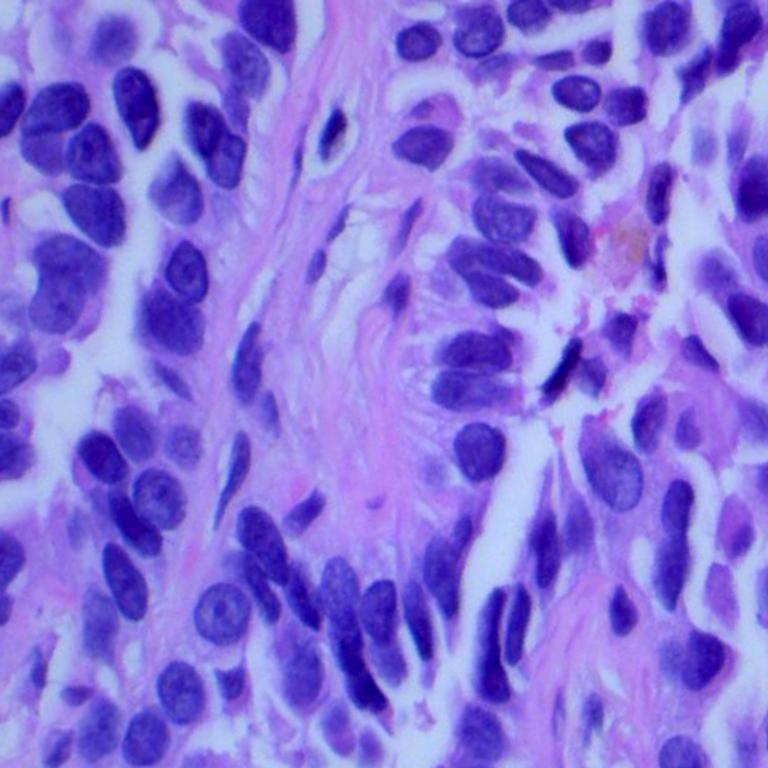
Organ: lung
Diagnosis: adenocarcinomas